Question: I use codeigniter framework, run on chrome but display double quote on top page.

My controller call view page.
'''
public function index(){
$this->load->view('dash_main');
}
'''
dash_main.php
'''
<html>
<head>
<title>test</title>
</head>
<body>
Hello World
</body>
</html>
'''
How can i edit?
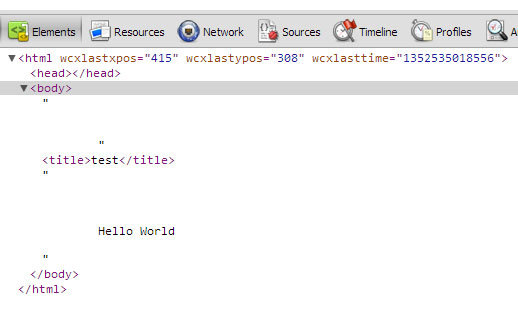
Answer: -